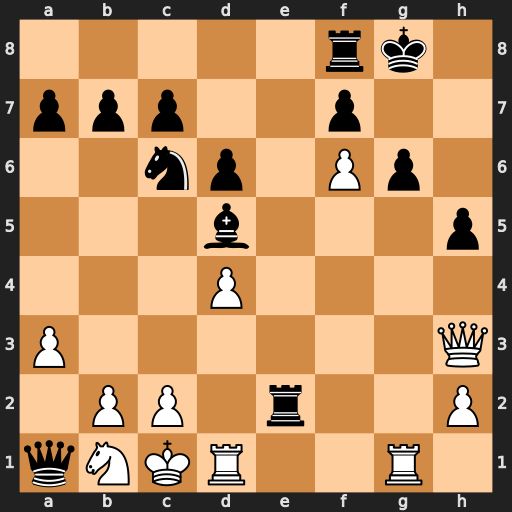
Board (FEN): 5rk1/ppp2p2/2np1Pp1/3b3p/3P4/P6Q/1PP1r2P/qNKR2R1
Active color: w
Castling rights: -
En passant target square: -
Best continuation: Qxh5 Be4 Qxe2